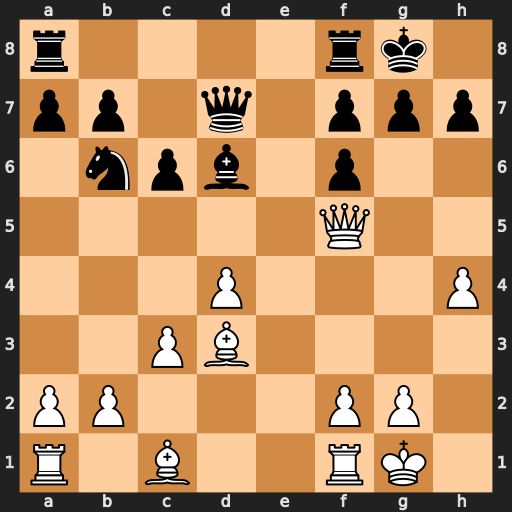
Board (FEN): r4rk1/pp1q1ppp/1npb1p2/5Q2/3P3P/2PB4/PP3PP1/R1B2RK1
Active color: w
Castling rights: -
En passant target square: -
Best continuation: Qxh7#